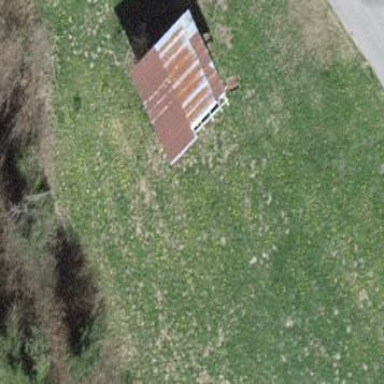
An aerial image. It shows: Barn.